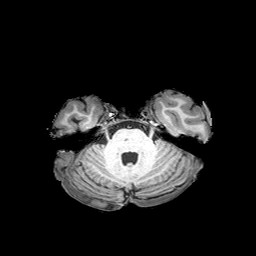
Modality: T1w
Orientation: coronal
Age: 28
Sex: female
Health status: healthy